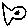
Label: fish